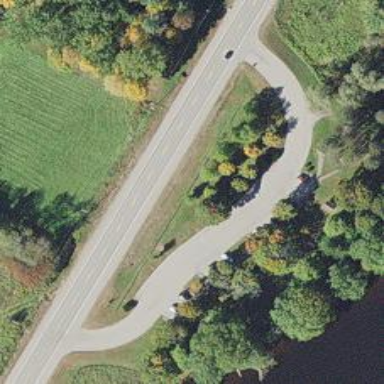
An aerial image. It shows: Rest area on the road.